Question: I have a grid with column definitions.
Whenever the text inside a column cell exceeds the designated width, it shrinks the left hand column down.
Here's an example

And this is my xaml markup
'''
<ItemsControl Name="rfbItems" ItemsSource="{Binding}"
Style="{StaticResource contentItemsControl}">
<ItemsControl.ItemsPanel>
<ItemsPanelTemplate>
<StackPanel Orientation="Vertical" Width="Auto" HorizontalAlignment="Left" />
</ItemsPanelTemplate>
</ItemsControl.ItemsPanel>
<ItemsControl.ItemTemplate>
<DataTemplate>
<Grid>
<Grid.ColumnDefinitions>
<ColumnDefinition Width="0.3*" />
<ColumnDefinition Width="0.7*" />
</Grid.ColumnDefinitions>
<TextBlock Grid.Column="0" Text="{Binding Title}" Style="{StaticResource App_Content_Grid}" TextAlignment="Left" />
<TextBlock Grid.Column="1" Text="{Binding Description}" Style="{StaticResource App_Content_Grid_Subtle}" />
</Grid>
</DataTemplate>
</ItemsControl.ItemTemplate>
</ItemsControl>
'''
How should I restrict this behavior without losing responsiveness in the layout?
Also, if there is a better way to achieve what I'm trying to do here (inside the datatemplate), please feel free to share :)
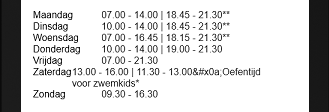
Answer: Try setting margin and horizontal alignment to text boxes as below:
'''
<Grid>
<Grid.ColumnDefinitions>
<ColumnDefinition Width="0.3*" />
<ColumnDefinition Width="0.7*" />
</Grid.ColumnDefinitions>
<TextBlock Grid.Column="0" Margin="5" HorizontalAlignment="Stretch" Text="{Binding Title}" Style="{StaticResource App_Content_Grid}" TextAlignment="Left" />
<TextBlock Grid.Column="1" Margin="5" HorizontalAlignment="Stretch" Text="{Binding Description}" Style="{StaticResource App_Content_Grid_Subtle}" />
</Grid>
'''